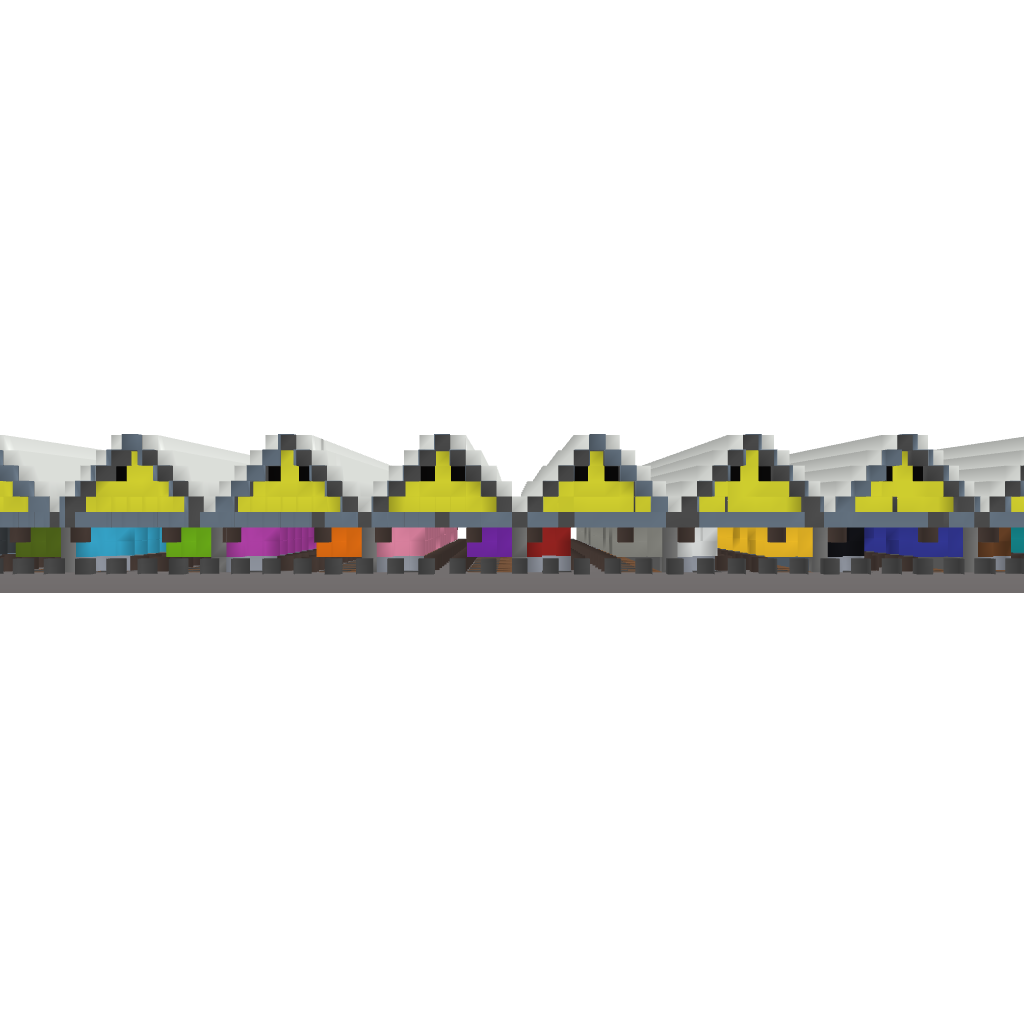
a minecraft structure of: The MCShowroom - Clay and Wool Division